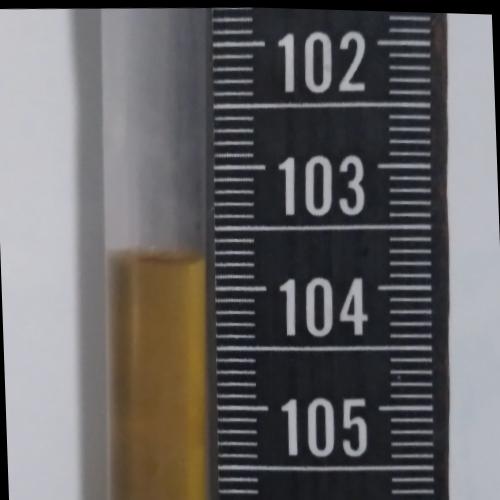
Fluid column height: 103.8 cm